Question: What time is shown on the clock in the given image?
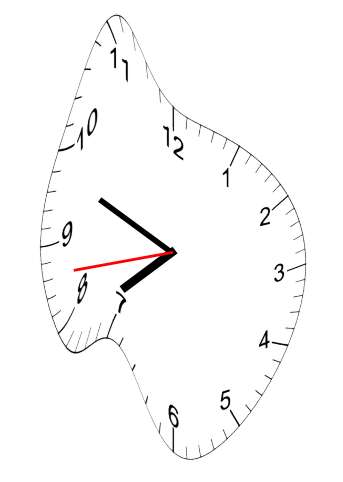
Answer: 07:48:43